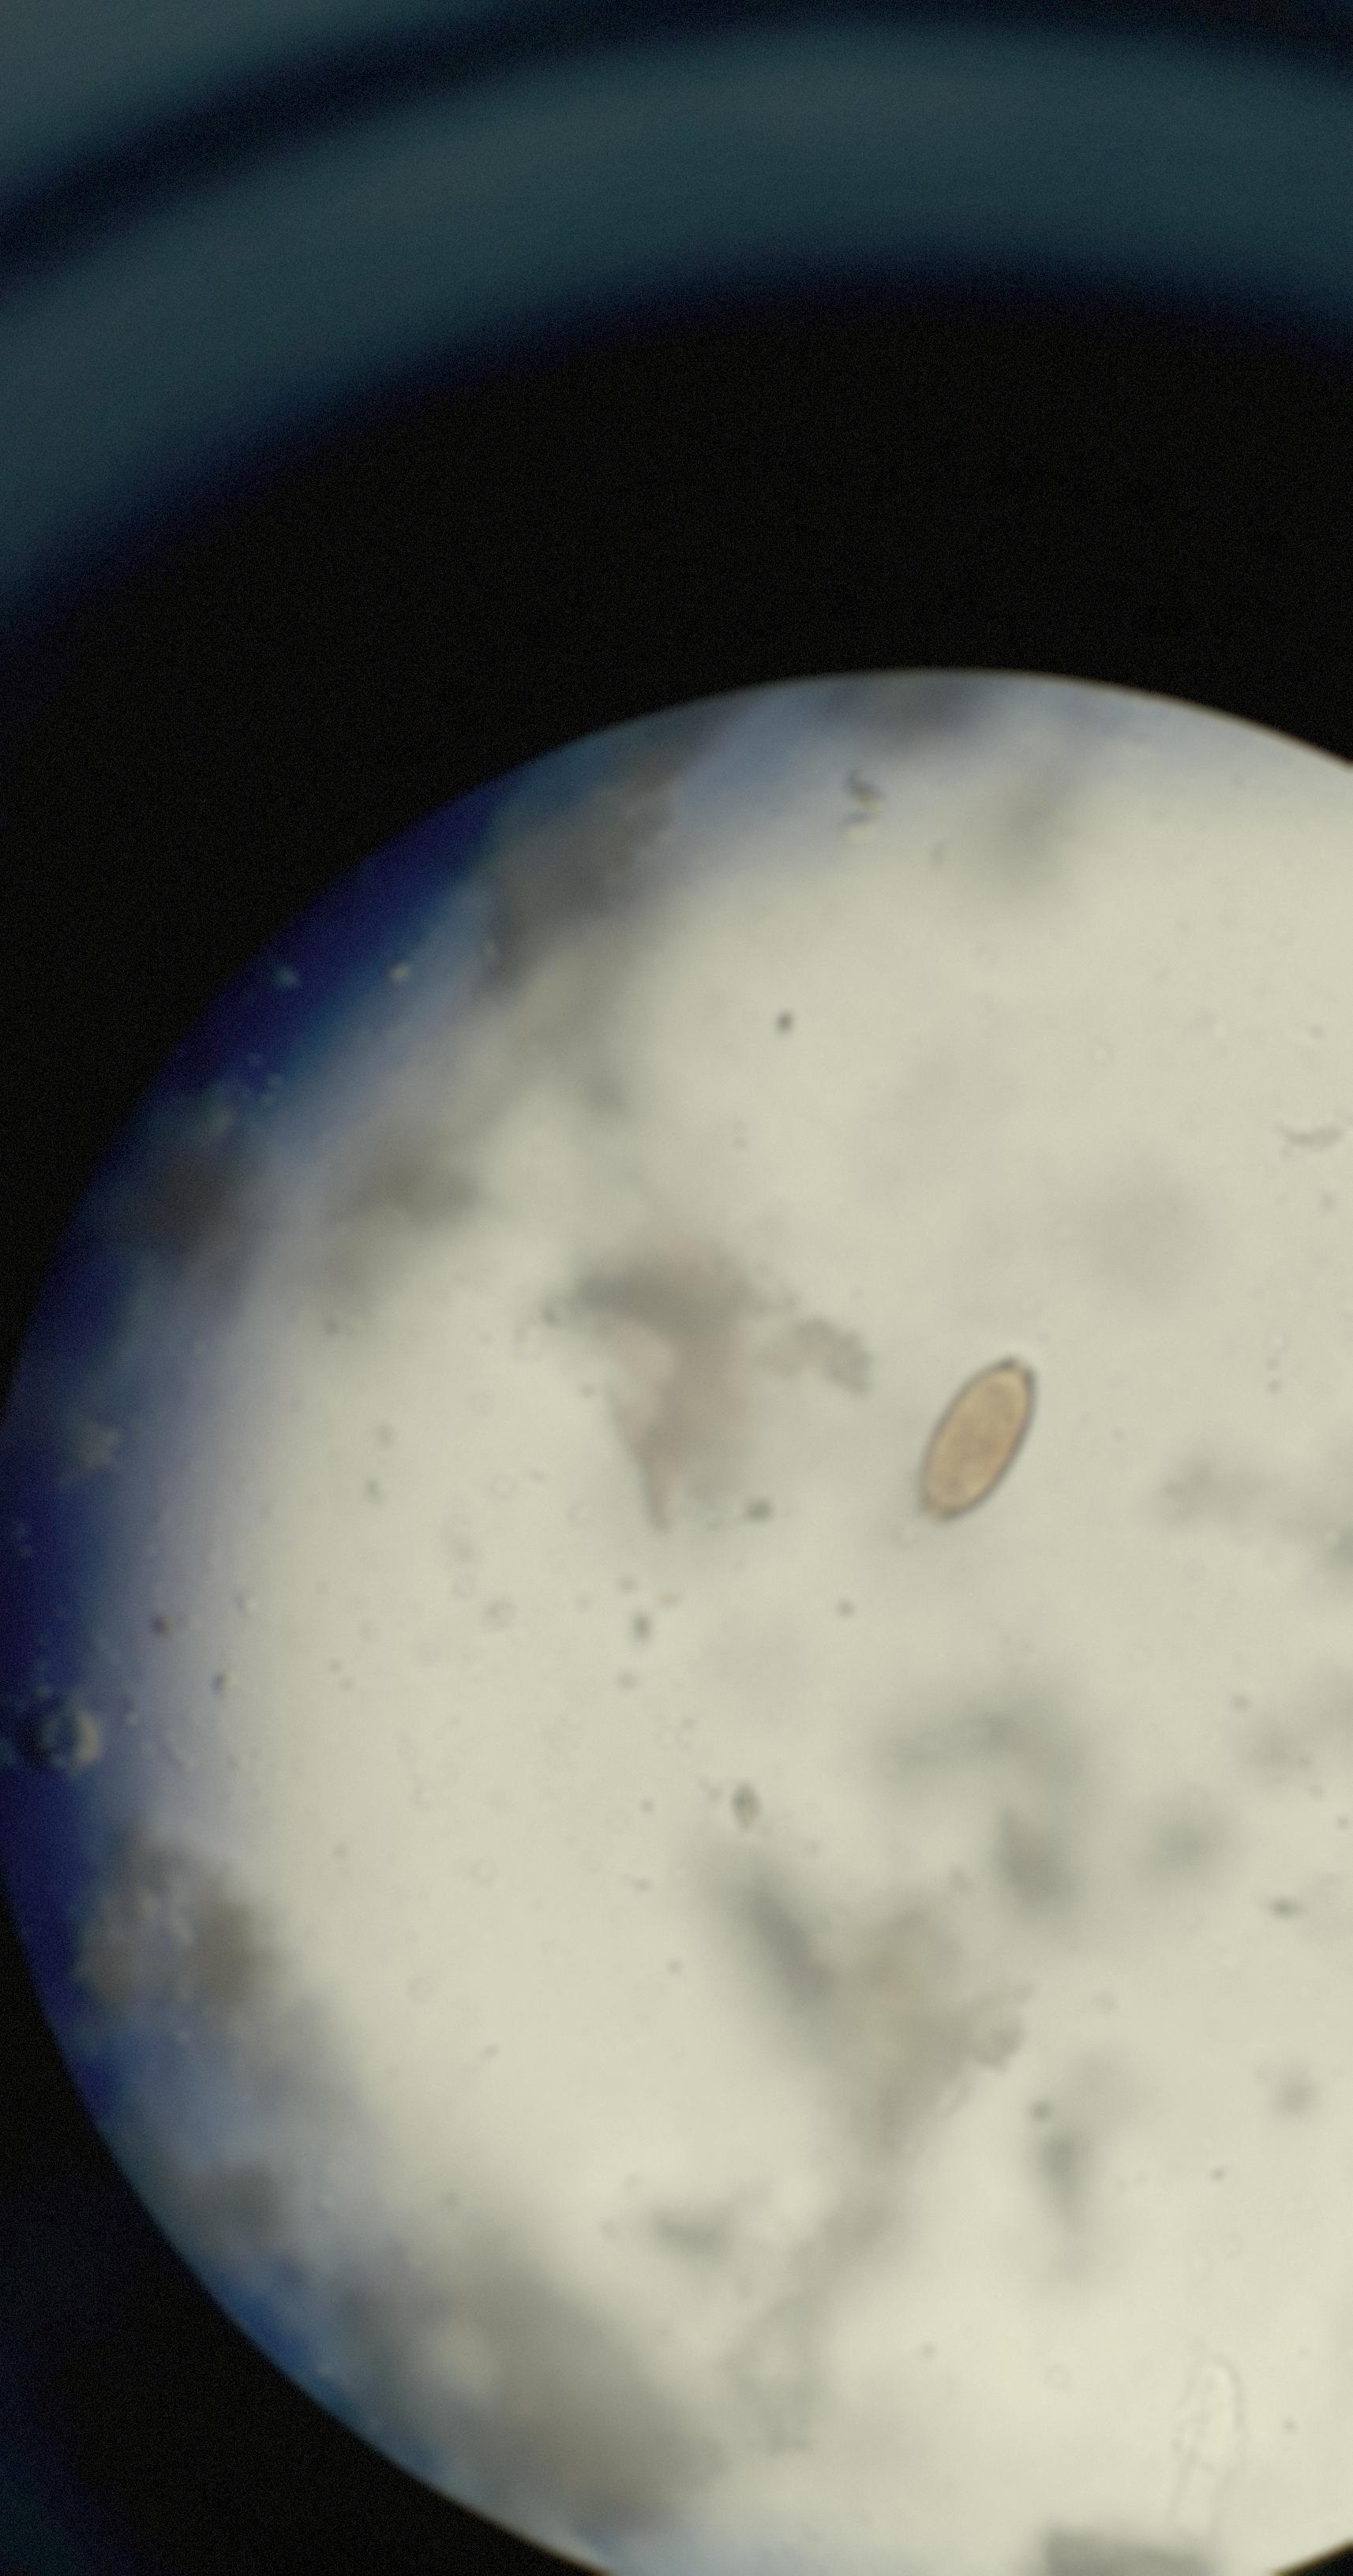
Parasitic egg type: Trichuris trichiura